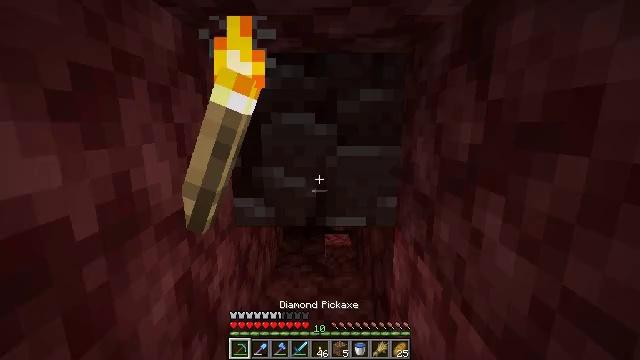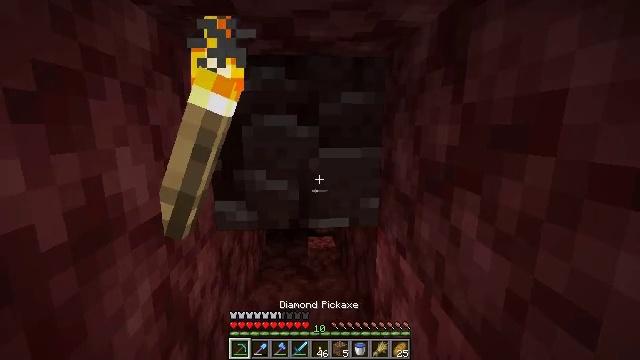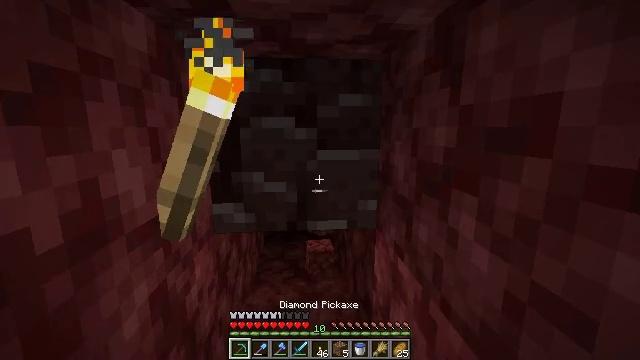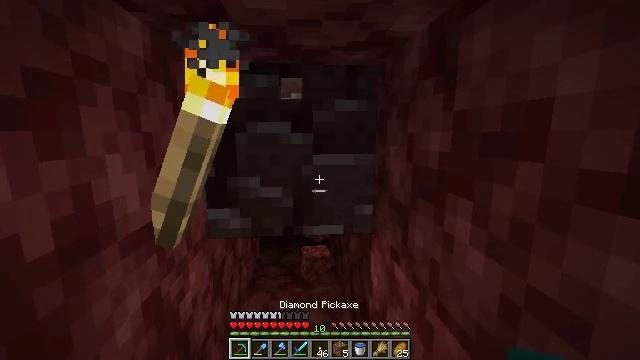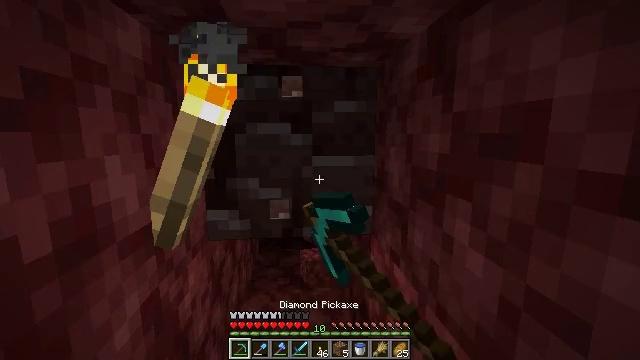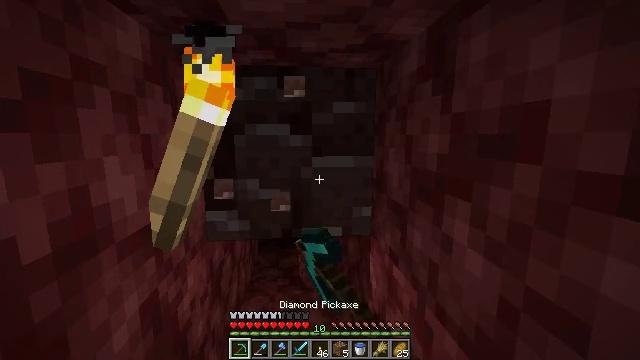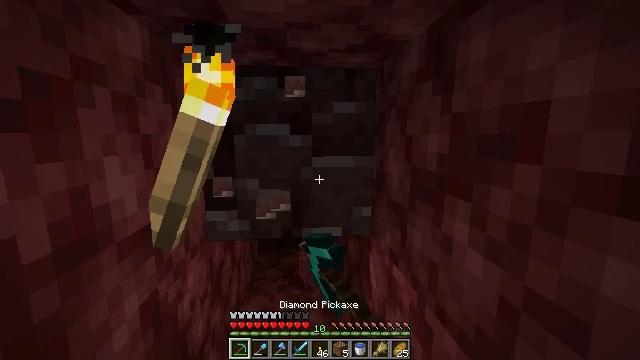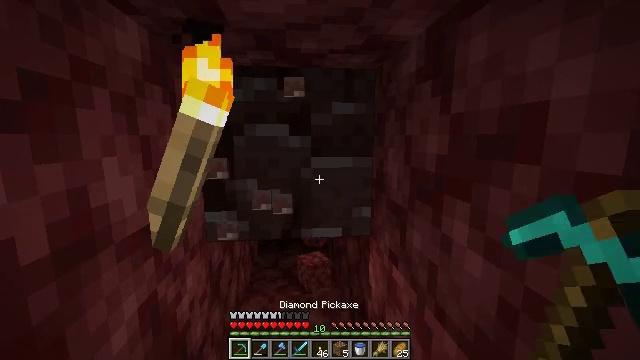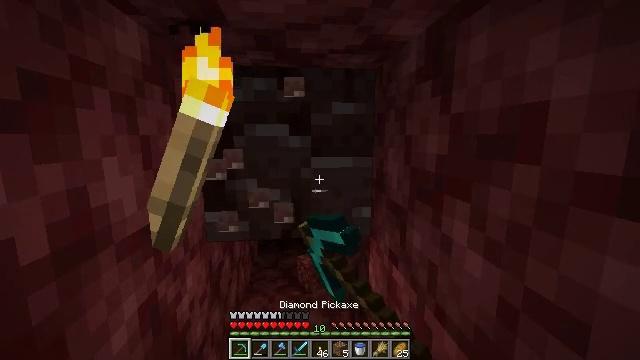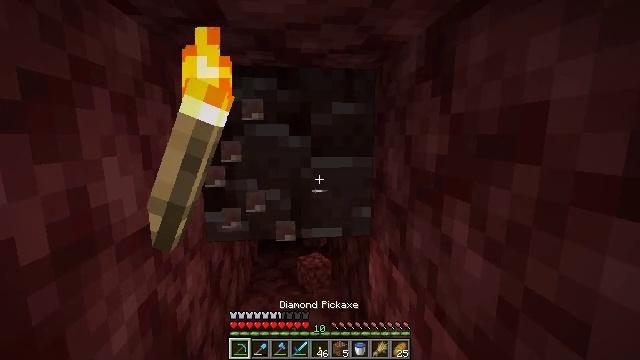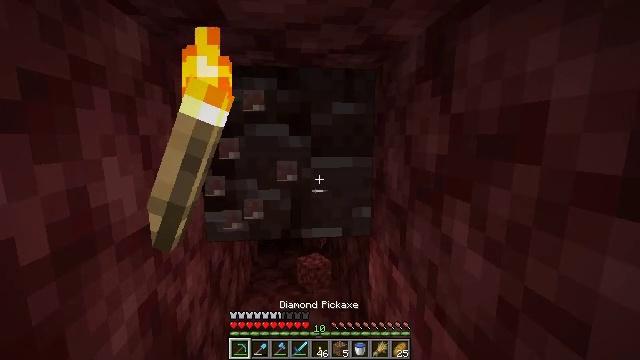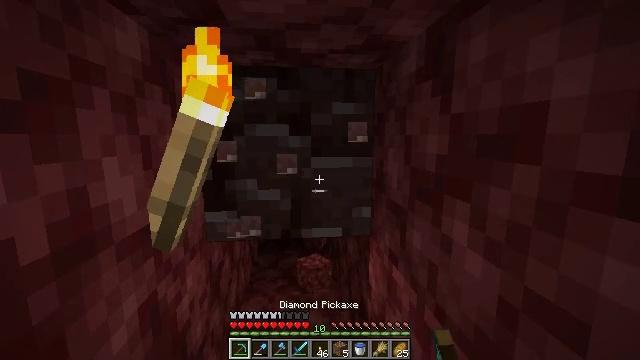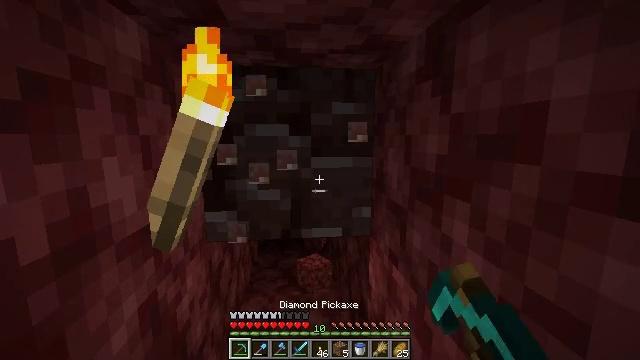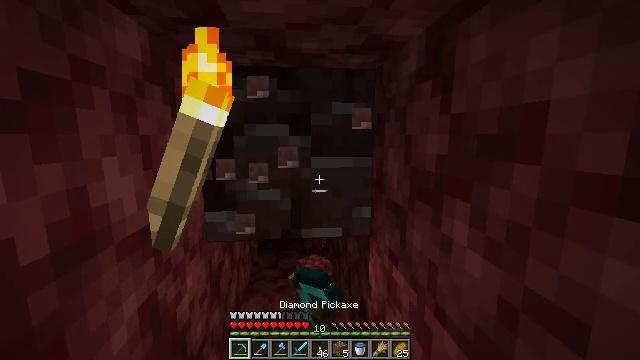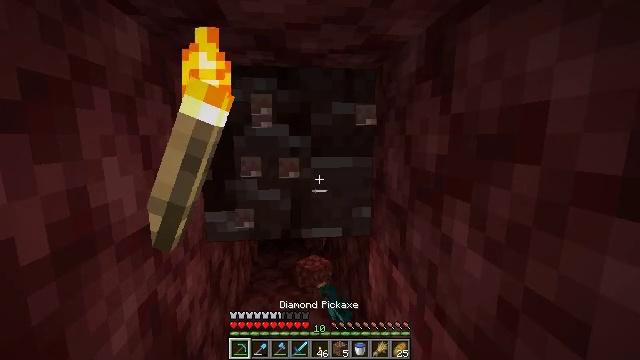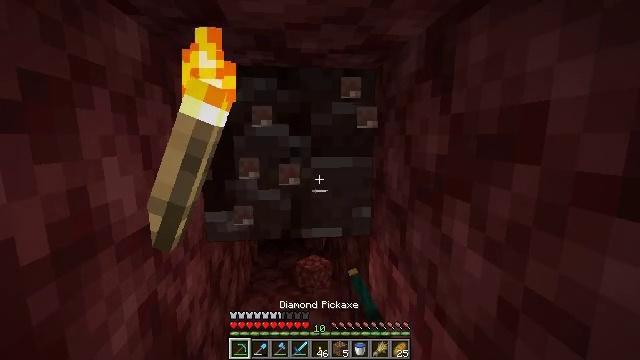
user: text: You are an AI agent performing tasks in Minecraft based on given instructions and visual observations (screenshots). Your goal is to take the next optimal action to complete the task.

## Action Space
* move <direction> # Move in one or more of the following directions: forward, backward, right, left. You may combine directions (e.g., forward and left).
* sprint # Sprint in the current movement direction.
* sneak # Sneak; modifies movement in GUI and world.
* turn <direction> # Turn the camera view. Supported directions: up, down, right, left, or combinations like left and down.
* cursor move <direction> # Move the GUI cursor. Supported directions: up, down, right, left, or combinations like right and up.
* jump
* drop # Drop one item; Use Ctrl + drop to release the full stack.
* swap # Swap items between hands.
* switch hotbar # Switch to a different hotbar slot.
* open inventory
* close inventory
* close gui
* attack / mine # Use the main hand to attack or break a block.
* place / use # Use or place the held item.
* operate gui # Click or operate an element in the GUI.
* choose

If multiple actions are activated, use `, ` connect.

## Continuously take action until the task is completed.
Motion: motion action
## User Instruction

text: Use a strong pickaxe to gather ancient debris.
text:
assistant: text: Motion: turn right, switch to hotbar 1
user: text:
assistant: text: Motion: no_op
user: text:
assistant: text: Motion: turn up, attack / mine
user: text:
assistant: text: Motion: attack / mine
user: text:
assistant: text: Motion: attack / mine
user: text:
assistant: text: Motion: attack / mine
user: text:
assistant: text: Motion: attack / mine
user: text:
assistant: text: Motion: attack / mine
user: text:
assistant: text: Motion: attack / mine
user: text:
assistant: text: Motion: attack / mine
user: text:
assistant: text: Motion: attack / mine
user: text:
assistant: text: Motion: attack / mine
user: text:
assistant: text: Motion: attack / mine
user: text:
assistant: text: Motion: attack / mine
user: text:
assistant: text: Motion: attack / mine
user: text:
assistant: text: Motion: attack / mine
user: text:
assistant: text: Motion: attack / mine
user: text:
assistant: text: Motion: turn up, attack / mine
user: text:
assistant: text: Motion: attack / mine
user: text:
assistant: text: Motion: attack / mine
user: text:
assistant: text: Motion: attack / mine
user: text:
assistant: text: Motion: attack / mine
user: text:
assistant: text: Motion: attack / mine
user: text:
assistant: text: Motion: attack / mine
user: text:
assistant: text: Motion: attack / mine
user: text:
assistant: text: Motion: attack / mine
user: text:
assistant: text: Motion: attack / mine
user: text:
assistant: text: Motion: attack / mine
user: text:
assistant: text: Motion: attack / mine
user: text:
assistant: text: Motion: attack / mine